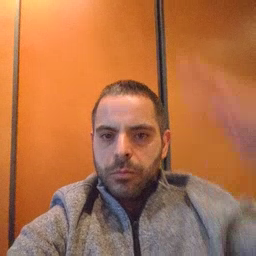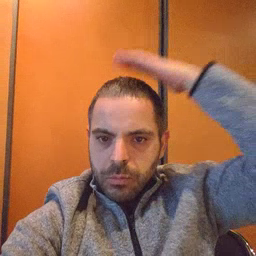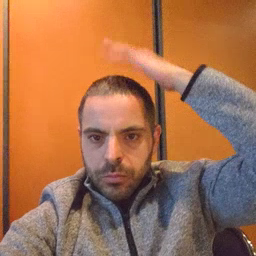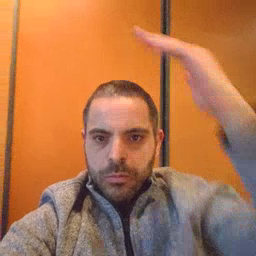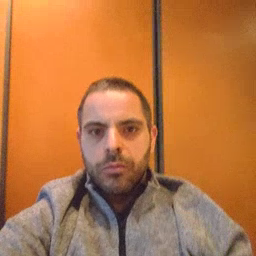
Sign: hat